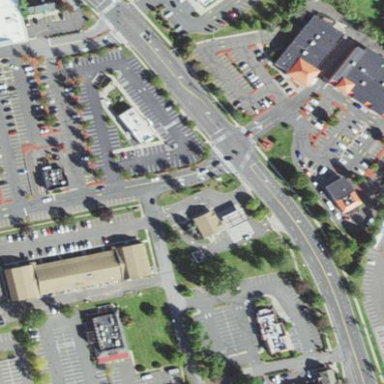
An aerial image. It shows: Retail area.